Question: I am developing an app where I use custom segues to navigate between two 'UIViewController'.
The segue to the second 'UIViewController' animates just fine. But when the unwind segue is triggered, the button that triggers it instantly disappears while slowly animating the rest just fine.

The Button is set up via Storyboard and I ctrl-dragged from it to the Exit of that 'UIViewController'. An unwind segue showed up and I set up all the necessary files.
I assign my custom class to the Unwind segue and now override the 'perform()'-method like so:
'''
override func perform() {
let settingsVCView = self.sourceViewController.view
let startVCView = self.destinationViewController.view
let screenHeight = UIScreen.mainScreen().bounds.size.height
let screenWidth = UIScreen.mainScreen().bounds.size.width
let window = UIApplication.sharedApplication().keyWindow
window?.insertSubview(startVCView, aboveSubview: settingsVCView)
UIView.animateWithDuration(0.8, delay: 0, options: .CurveEaseInOut, animations: { () -> Void in
settingsVCView.frame = CGRectMake(0, -(screenHeight), screenWidth, screenHeight)
startVCView.frame = CGRectMake(0, 0, screenWidth, screenHeight)
}) { (finished) -> Void in
self.sourceViewController.dismissViewControllerAnimated(false, completion: nil)
}
}
'''
Everything is set up and the animation is done like you can see in the gif. Some would say the animation works properly now, but the early disappearing of that button really bothers me. I tried:
- - - - - 'dismissViewControllerAnimated:'
I did not find any solution.
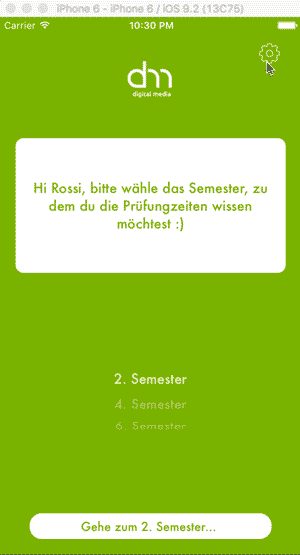
Answer: I finally got the issue resolved by first clearing all the layout constraints of that Button. I then tapped it again and it didn't disappear, so it had something to do with the constraints.
<URL>
The mistake was pinning the top constraint of the button to the Top Layout Guide and not the View top. Changing this anchor resolved my problem and my Button stopped hiding :)